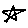
Label: star